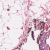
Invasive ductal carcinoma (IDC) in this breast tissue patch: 0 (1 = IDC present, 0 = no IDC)